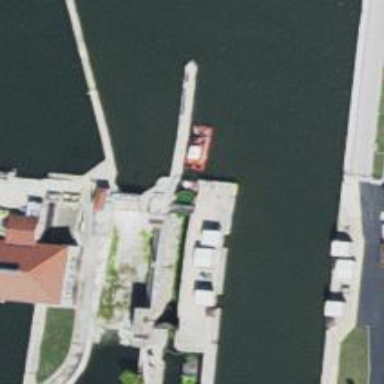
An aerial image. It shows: Lock gate along waterway.